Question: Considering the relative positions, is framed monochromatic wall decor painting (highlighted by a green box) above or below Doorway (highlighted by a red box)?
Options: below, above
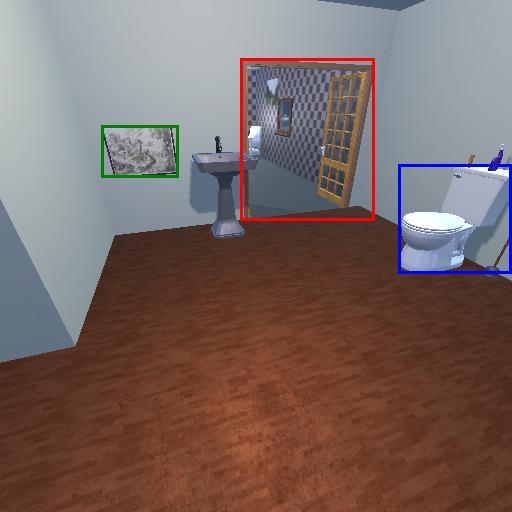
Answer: below